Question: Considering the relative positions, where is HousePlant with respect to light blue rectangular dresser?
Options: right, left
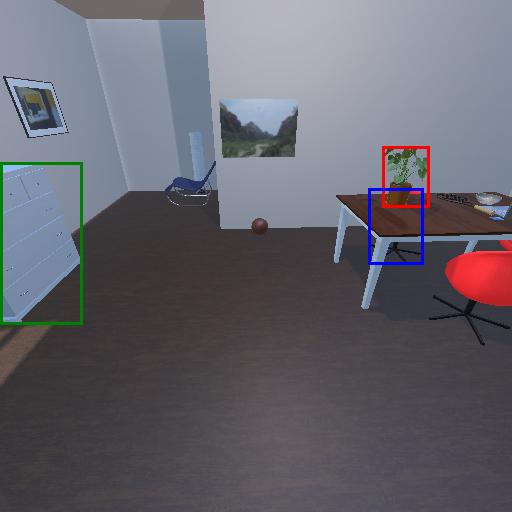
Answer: right